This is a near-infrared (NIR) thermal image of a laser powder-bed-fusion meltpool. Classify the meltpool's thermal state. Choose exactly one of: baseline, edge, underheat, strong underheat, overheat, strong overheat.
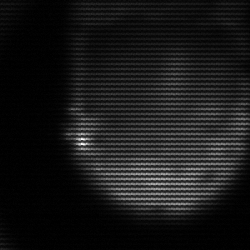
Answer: edge